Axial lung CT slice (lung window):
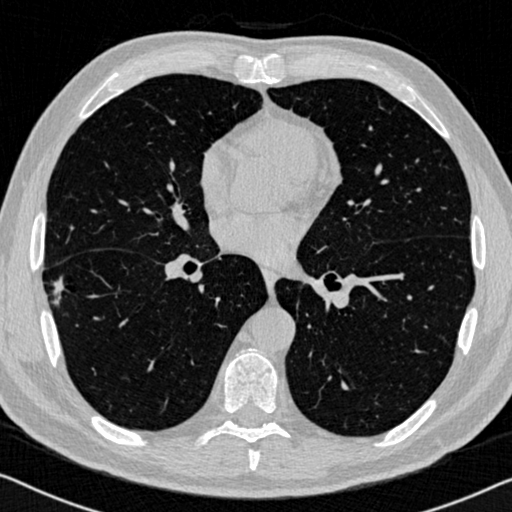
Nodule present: yes
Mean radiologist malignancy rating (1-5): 4.25